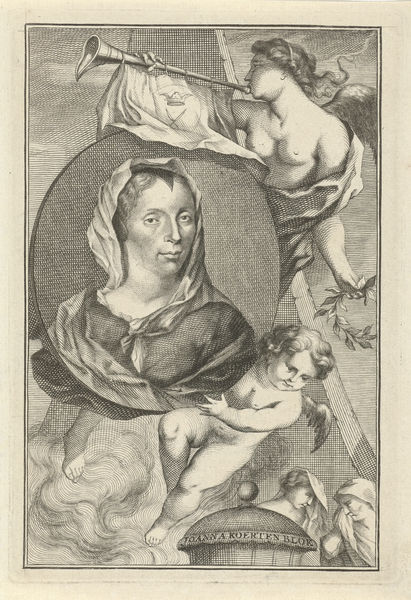
Titel: Portret van Johanna Koerten
Künstler: Jacob Houbraken
Standort: Amsterdam
Institution: Rijksmuseum
Schlagwörter: flügel, himmel, nackt, wolken, menschen, frau, zeichnung, gesicht, bild, portrait, porträt, haare, kind, engel, brüste, kuppel, inschrift, bleistift, kranz, lorbeer, lorbeerkranz, fanfare, posaune, trompete, dach menschen, kmenschen